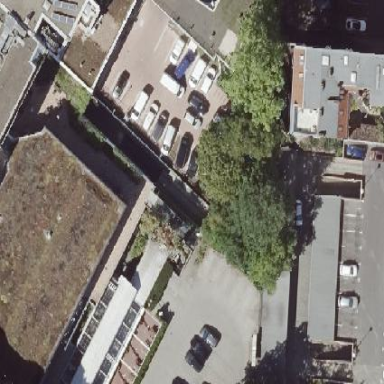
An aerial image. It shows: Multi-storey parking facility.